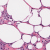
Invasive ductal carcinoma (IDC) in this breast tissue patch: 0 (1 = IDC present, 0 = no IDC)